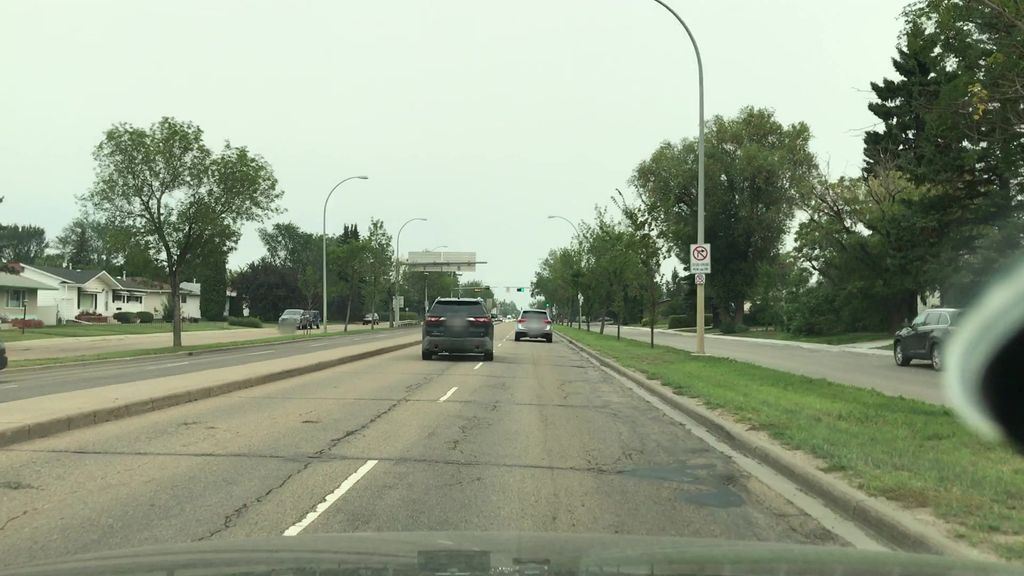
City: edmonton